Question: I made the following graph
with the command
'''
boxplot(tstats,names=c(expression(bar(x)),"","med(x)","","mad(x)","",
var(x)","",expression(q[.75]-q[.25]),""),
col=rep(c("wheat","chocolate"),5))
abline(h=2,col="steelblue",lty=2)
abline(h=-2,col="steelblue",lty=2)
title(main="normal data")
'''
but I would like instead to center the shared names between the two (wheat and chocolate) boxes. How do I modify the first axis labels?
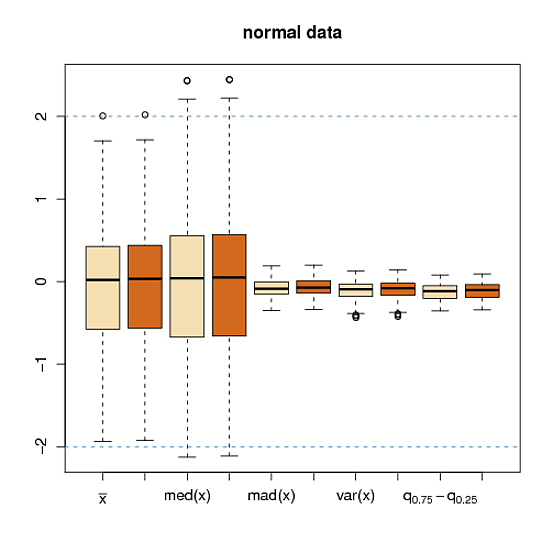
Answer: Something like this should do what you want:
'''
##Some dummy data
dd = data.frame(values = rnorm(40), type=LETTERS[1:4])
##Don't plot the axes labels
##but add in the "plot frame"
boxplot(dd$values ~ dd$type, axes=FALSE,
frame.plot=TRUE, ylim=c(-4, 4))
##Now add in the y-axis
axis(2, seq(-4,4,by=2))
##Add in the x-axis at points: 1.5 and 3.5
axis(1, c(1.5,3.5), c("Med", "Mad"))
'''